Interaction volume radius: 5 \u00c5
Interaction volume height: 15 \u00c5
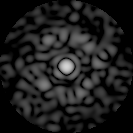
Disorder parameter: 0.8428